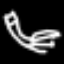
Label: fork